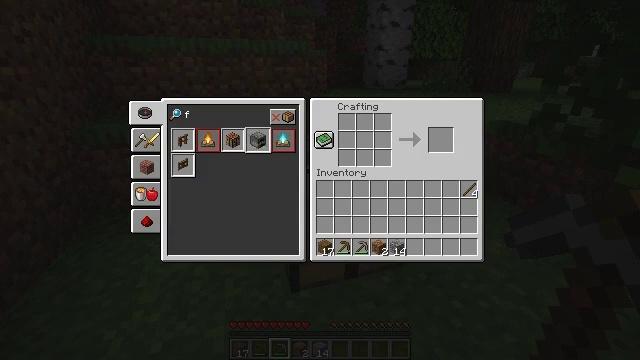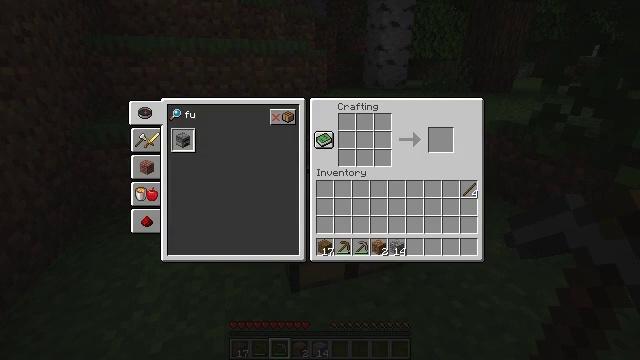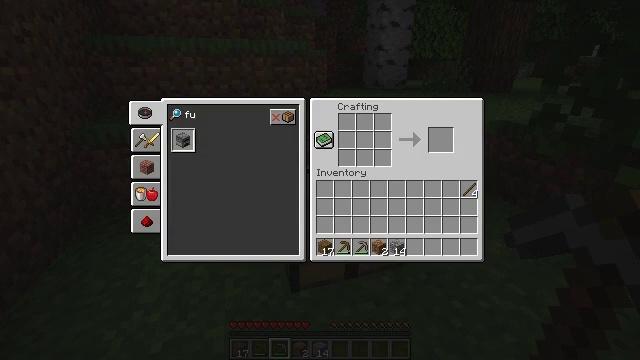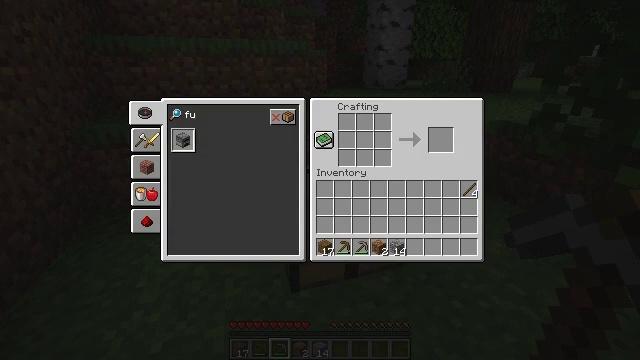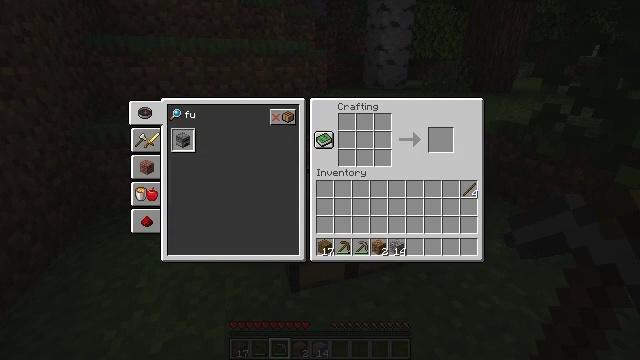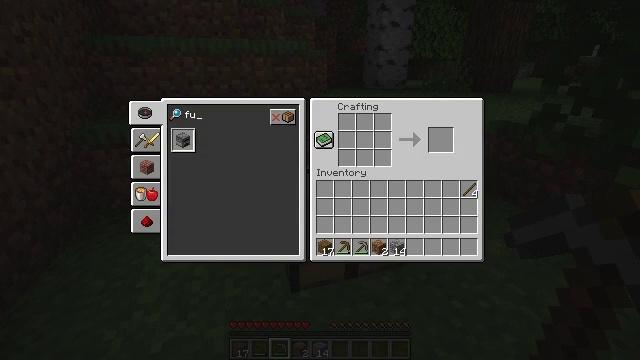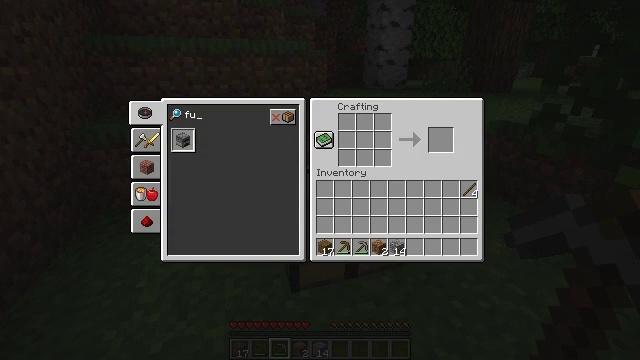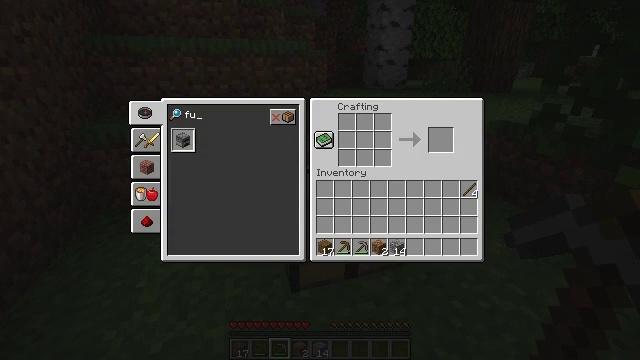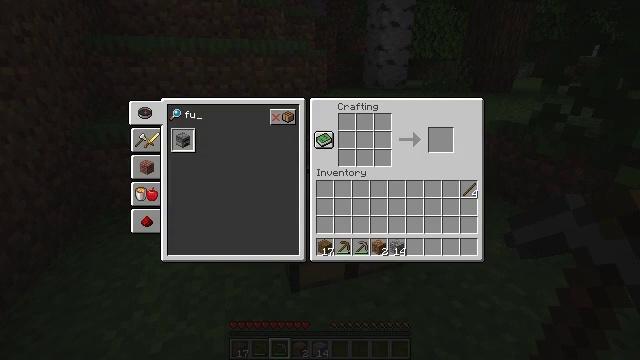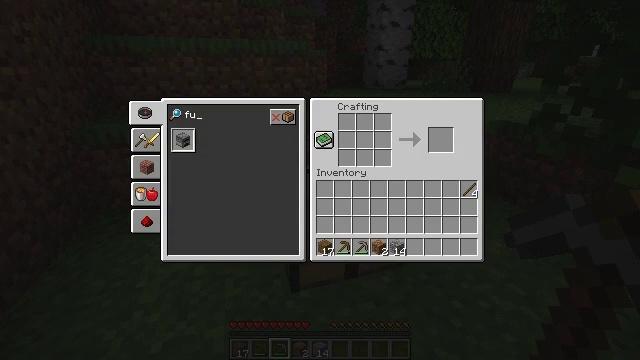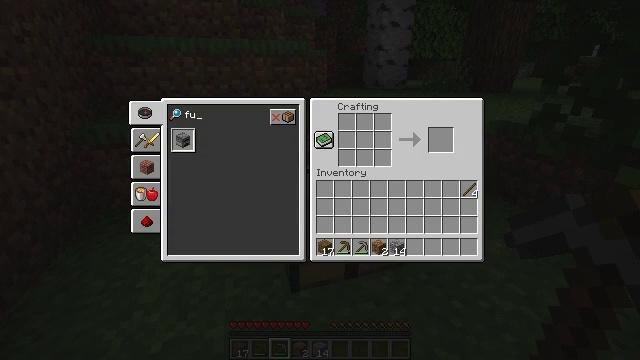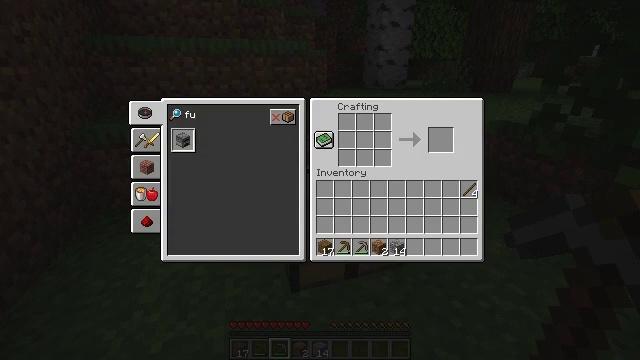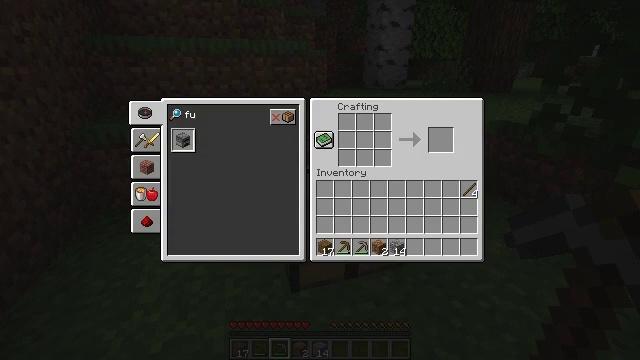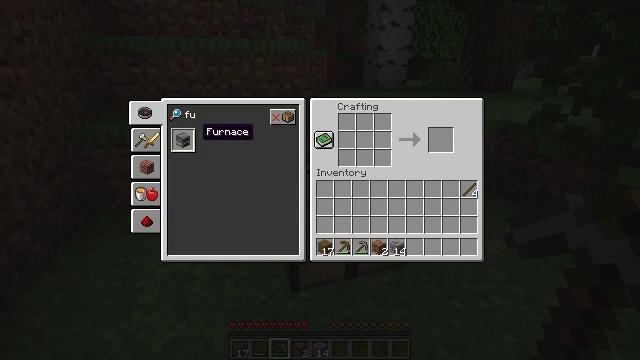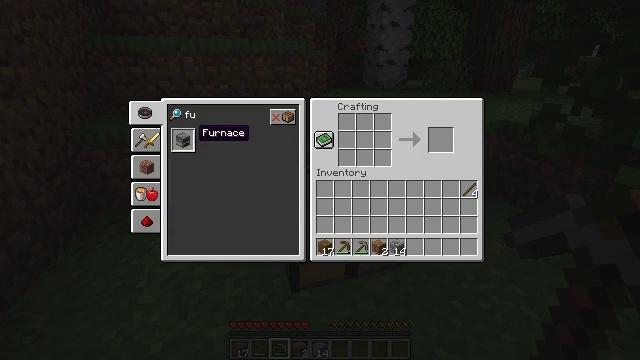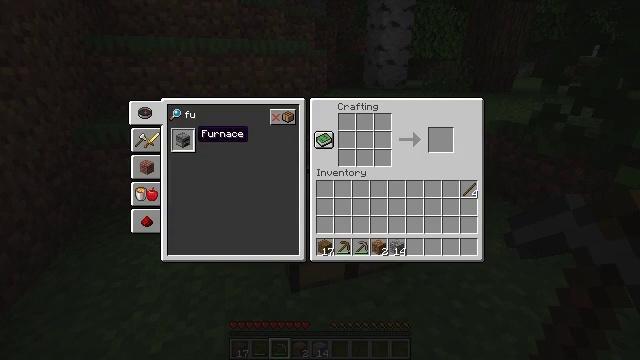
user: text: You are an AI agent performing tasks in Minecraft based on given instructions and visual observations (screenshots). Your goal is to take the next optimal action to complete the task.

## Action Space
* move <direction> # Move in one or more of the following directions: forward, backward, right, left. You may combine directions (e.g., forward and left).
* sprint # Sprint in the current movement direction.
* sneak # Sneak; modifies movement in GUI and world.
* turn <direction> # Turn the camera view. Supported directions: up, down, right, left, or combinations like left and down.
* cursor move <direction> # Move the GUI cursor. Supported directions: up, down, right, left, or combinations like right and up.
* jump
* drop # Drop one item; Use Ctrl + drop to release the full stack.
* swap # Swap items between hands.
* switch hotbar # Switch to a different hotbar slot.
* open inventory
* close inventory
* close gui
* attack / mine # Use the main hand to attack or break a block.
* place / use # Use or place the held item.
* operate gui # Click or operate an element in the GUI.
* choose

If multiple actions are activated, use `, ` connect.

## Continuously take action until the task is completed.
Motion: motion action
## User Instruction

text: Craft a furnace.
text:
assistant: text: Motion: no_op
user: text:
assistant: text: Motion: no_op
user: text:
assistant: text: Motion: no_op
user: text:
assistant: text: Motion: no_op
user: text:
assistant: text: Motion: no_op
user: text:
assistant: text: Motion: no_op
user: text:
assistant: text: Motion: no_op
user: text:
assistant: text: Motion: no_op
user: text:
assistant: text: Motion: no_op
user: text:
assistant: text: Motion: no_op
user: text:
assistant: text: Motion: no_op
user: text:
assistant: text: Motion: no_op
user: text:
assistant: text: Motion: no_op
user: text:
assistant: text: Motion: no_op
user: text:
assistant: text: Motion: no_op
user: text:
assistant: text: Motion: no_op
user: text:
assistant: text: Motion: no_op
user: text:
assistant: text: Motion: attack / mine
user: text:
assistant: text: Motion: attack / mine
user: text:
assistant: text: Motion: attack / mine
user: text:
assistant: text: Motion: no_op
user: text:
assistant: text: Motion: turn right
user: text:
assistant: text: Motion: turn right
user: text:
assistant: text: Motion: turn right
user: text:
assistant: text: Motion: turn right
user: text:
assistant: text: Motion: no_op
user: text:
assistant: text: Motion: no_op
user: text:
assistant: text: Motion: turn right
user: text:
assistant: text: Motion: no_op
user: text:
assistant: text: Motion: turn right